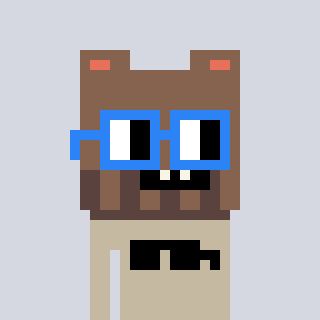
a pixel art character with square blue glasses, a bear-shaped head and a bege-colored body on a cool background